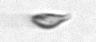
Label: Cryptophyta